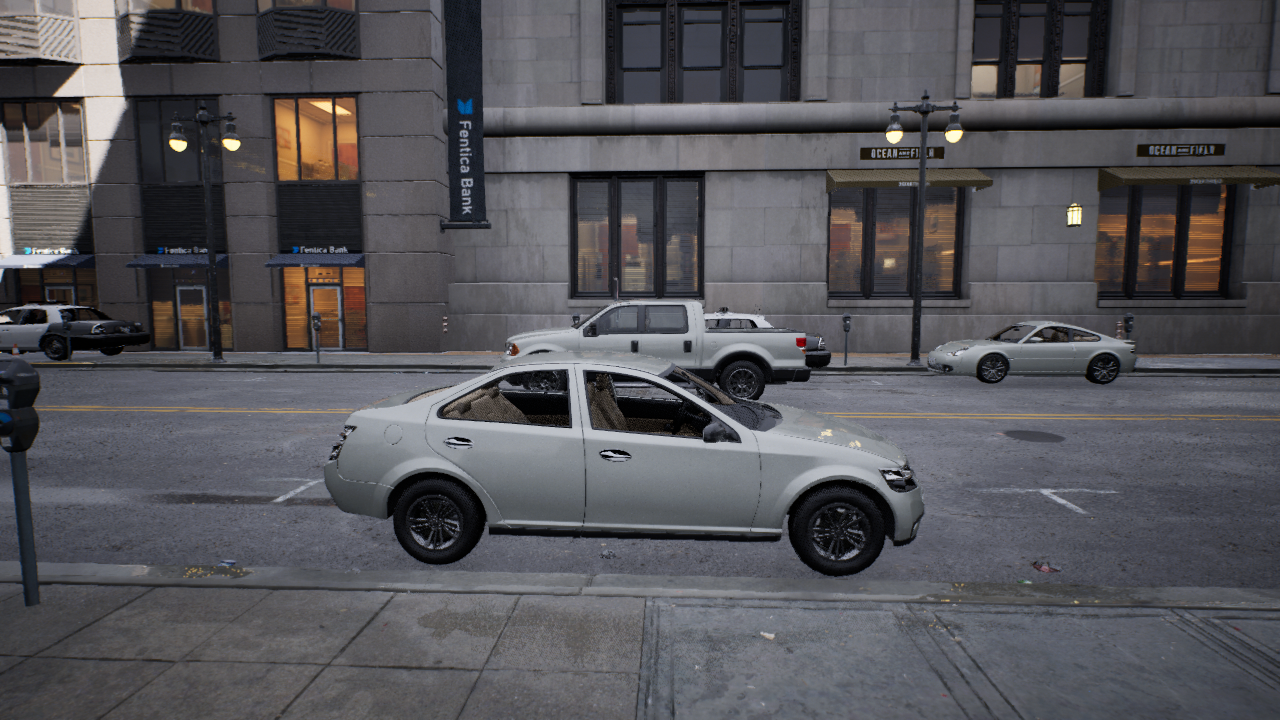
Venue: downtown
Lighting: clear day
Vehicle rig: pickup